A time-domain waveform of one vibration snapshot from a rolling-element bearing is shown. Classify the bearing condition as one of: normal, inner_race, outer_race, ball.
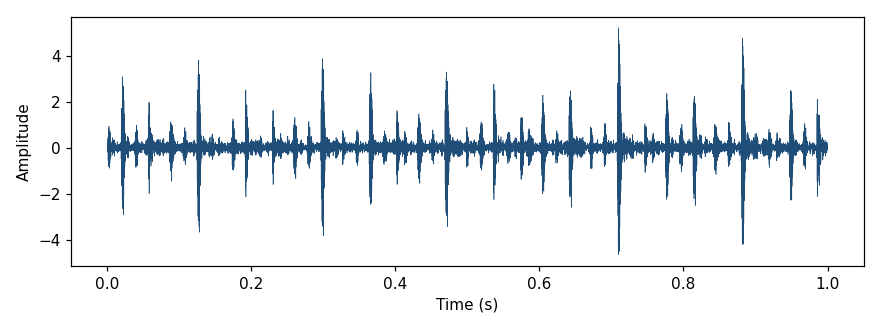
Answer: outer_race